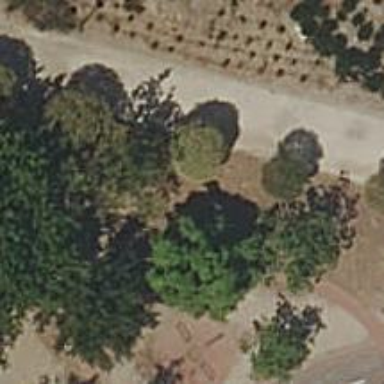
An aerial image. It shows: Brown bench in the vicinity.